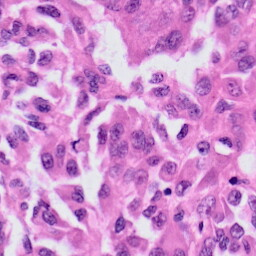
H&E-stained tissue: Skin